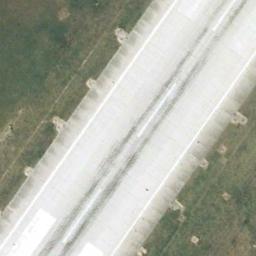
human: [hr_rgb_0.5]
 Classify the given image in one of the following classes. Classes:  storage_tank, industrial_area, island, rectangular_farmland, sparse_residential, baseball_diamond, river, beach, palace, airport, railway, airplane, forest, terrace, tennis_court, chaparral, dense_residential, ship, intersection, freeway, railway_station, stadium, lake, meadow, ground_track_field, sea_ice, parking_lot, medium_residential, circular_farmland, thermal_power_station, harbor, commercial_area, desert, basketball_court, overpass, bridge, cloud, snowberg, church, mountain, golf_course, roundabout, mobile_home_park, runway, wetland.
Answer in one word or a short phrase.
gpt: runway